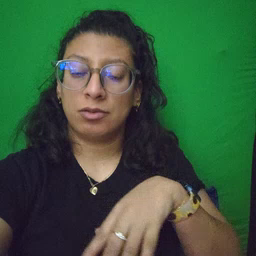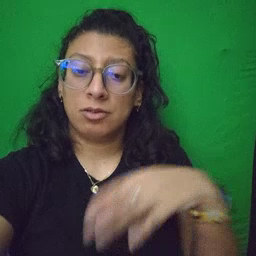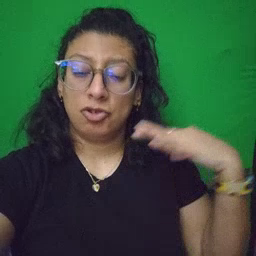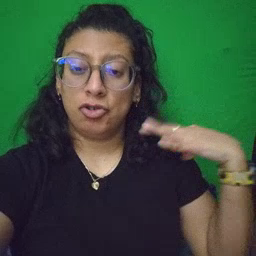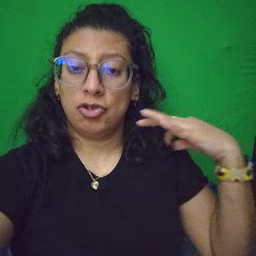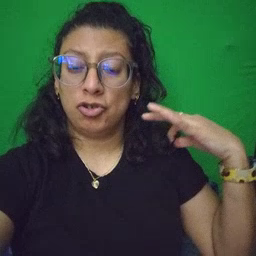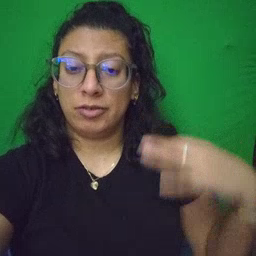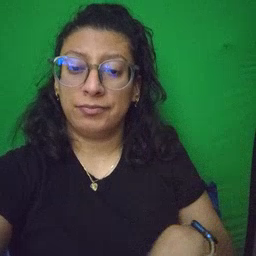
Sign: shirt